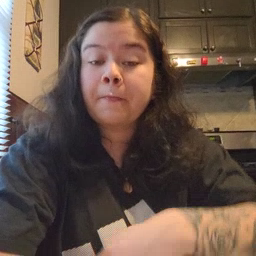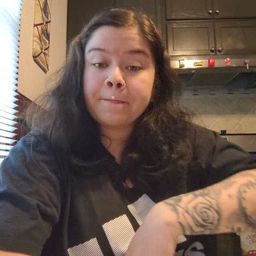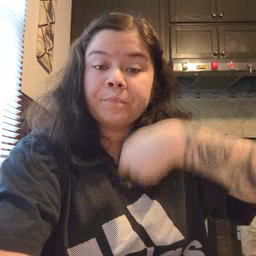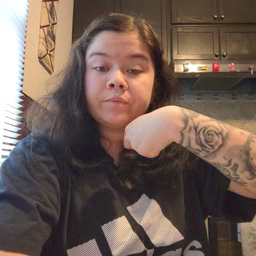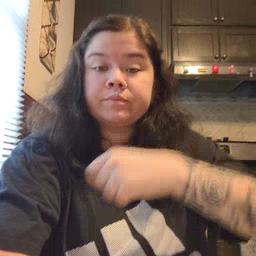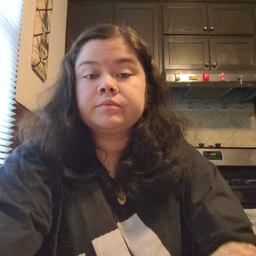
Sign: zipper